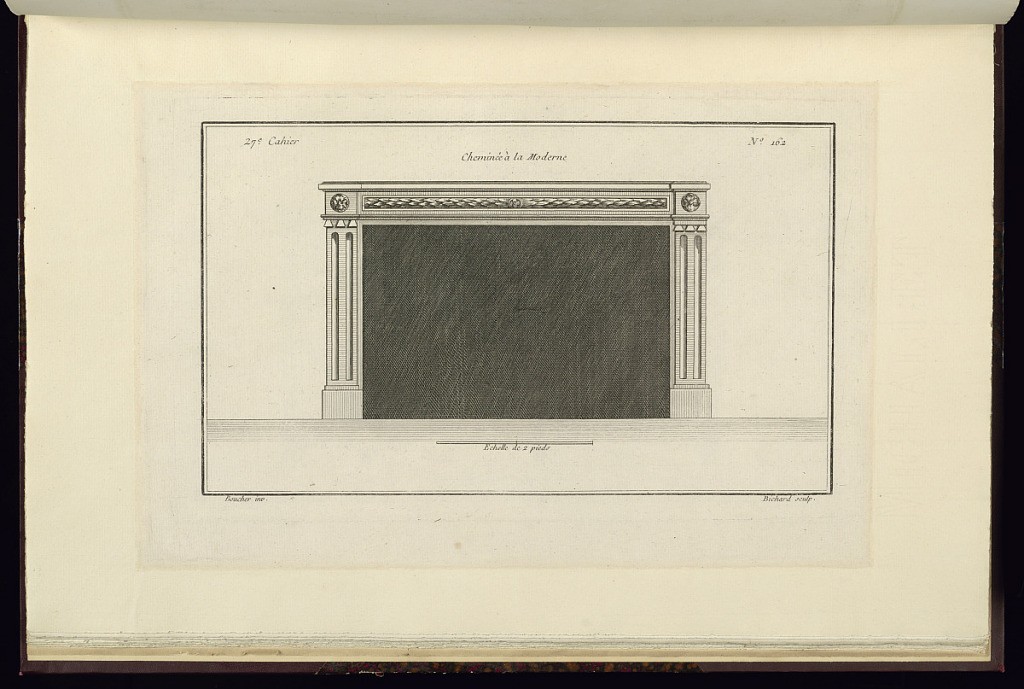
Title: Cheminée à la Moderne
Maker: Juste-François Boucher, French, 1736 – 1782
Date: ca. 1775
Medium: Engraving on off white laid paper
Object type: Print
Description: Design for a fireplace decorated with ornament including fluting, rosettes, and bound leaf. The plate is signed.